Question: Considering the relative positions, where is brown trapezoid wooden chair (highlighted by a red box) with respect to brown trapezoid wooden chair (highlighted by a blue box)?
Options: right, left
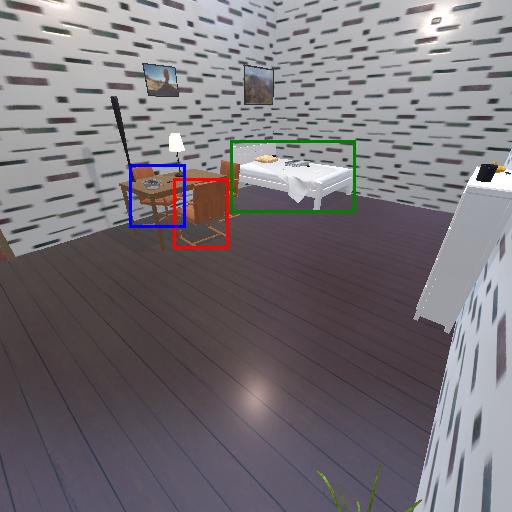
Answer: right